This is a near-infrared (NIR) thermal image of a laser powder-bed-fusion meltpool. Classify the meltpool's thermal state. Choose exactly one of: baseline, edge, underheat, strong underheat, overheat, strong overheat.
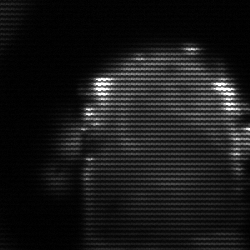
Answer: baseline